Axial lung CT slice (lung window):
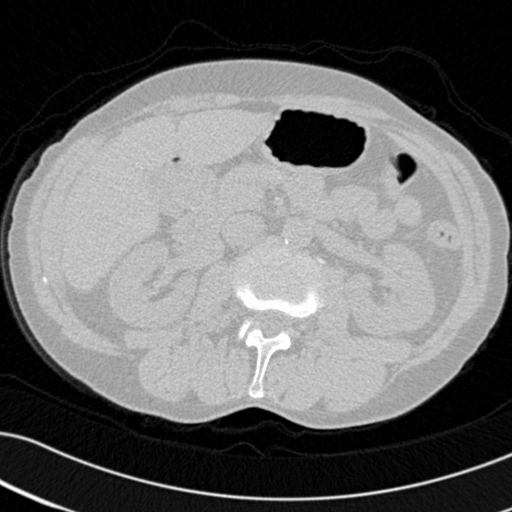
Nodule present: no